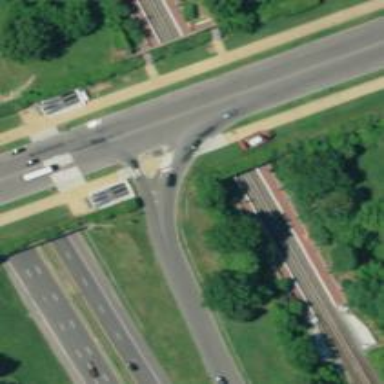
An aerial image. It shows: Footway tunnel passage.